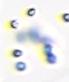
Label: Phaeocystis